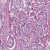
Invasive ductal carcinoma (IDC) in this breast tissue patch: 1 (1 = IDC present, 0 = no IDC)